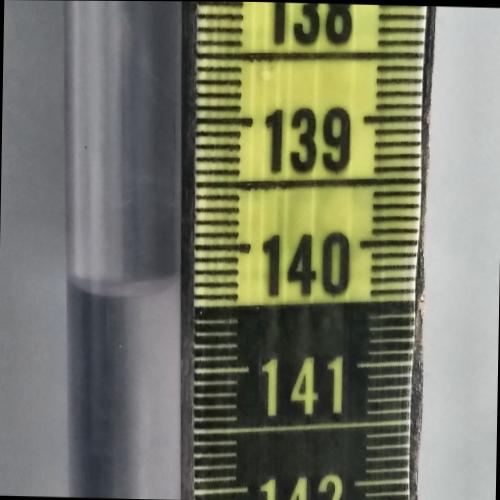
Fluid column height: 140.3 cm